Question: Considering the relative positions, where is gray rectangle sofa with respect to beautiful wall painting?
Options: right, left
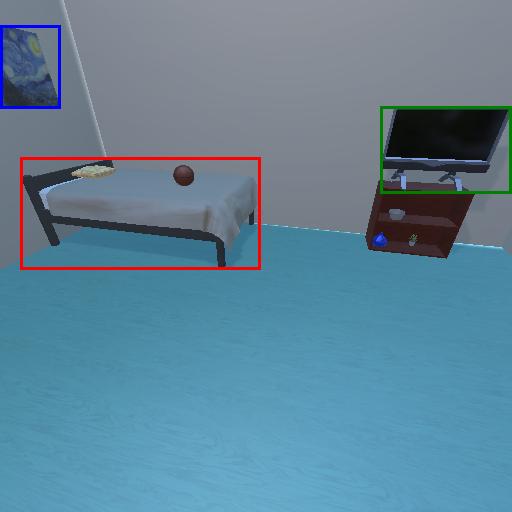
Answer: right